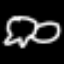
Label: frog